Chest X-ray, PA view. Patient: 53 years old, sex F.
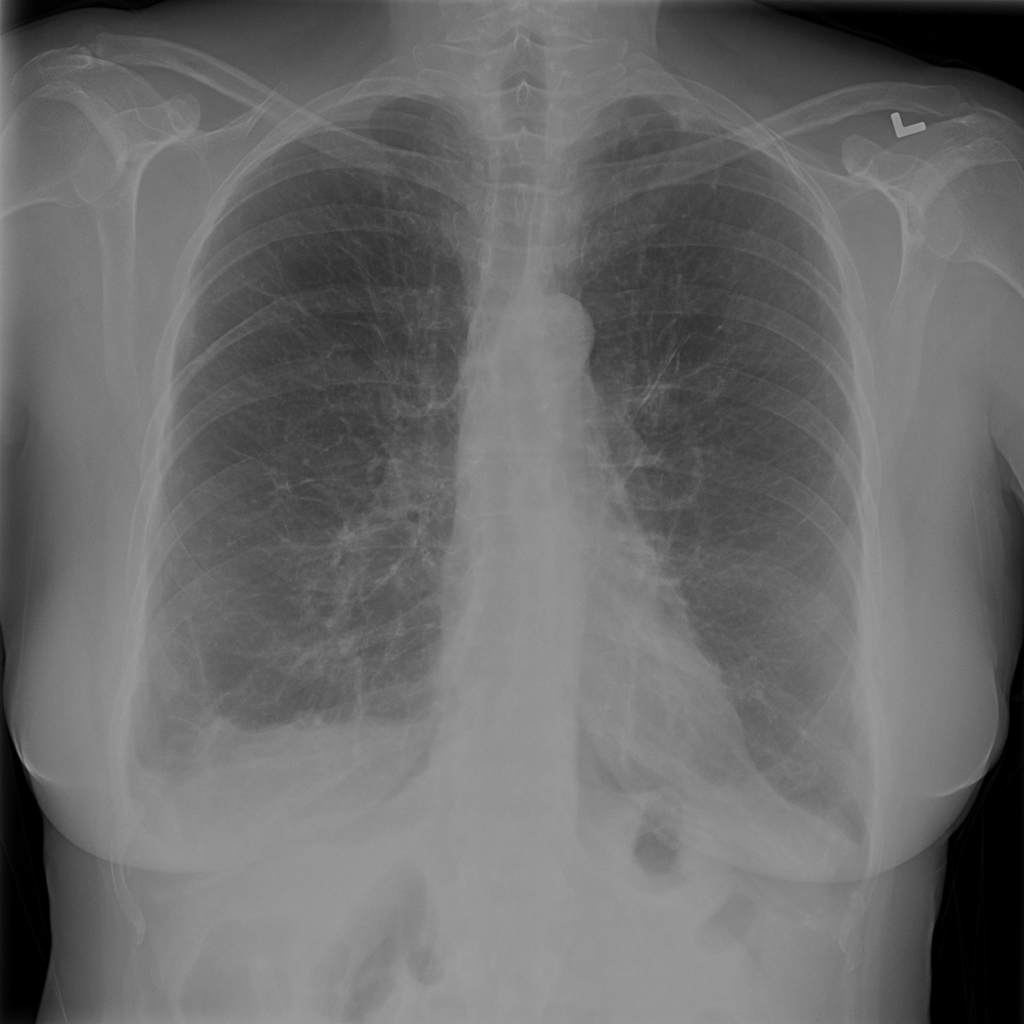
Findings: No Finding